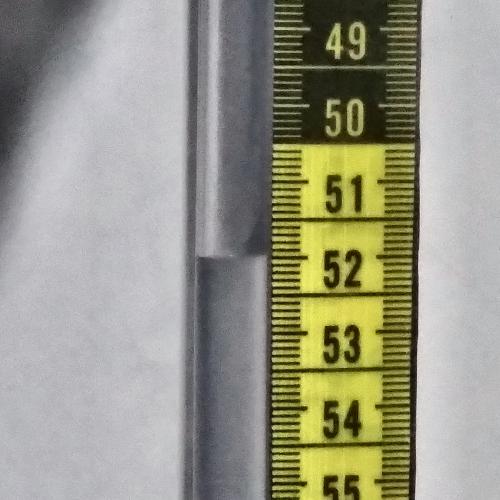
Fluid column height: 52.0 cm